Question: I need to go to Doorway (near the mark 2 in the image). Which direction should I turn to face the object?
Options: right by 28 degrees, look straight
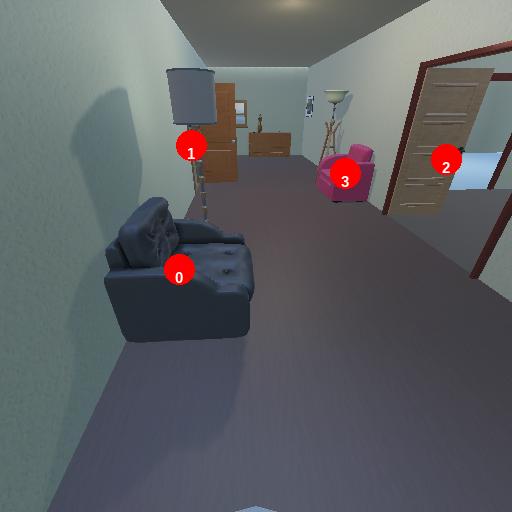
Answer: right by 28 degrees